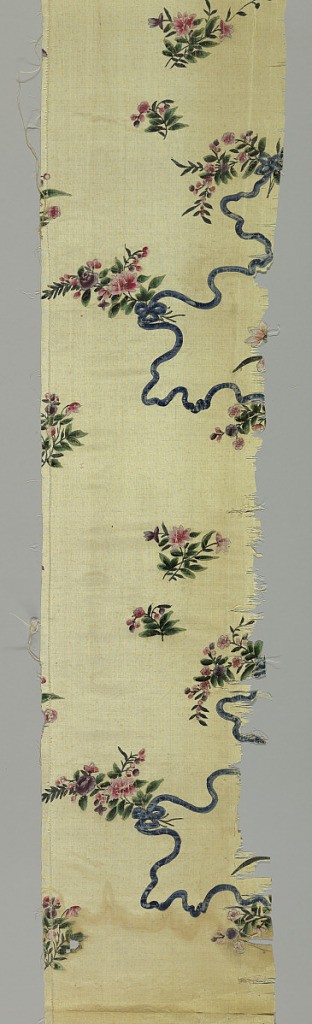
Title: Textile fragment
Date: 18th century
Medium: silk Technique: painted on plain weave
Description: Fragment of yellow silk painted in polychrome tempera - spray of roses, some held in place by ribbons and connected with another spray.